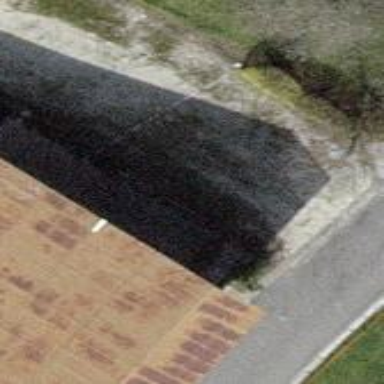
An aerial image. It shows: View of roof of building.